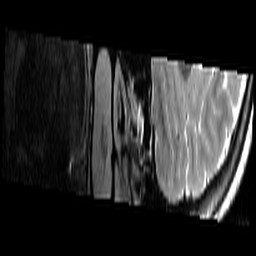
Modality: T2w
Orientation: sagittal
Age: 26
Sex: female
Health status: ill
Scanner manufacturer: siemens
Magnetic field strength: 3 T
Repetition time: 5 s
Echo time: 0.085 s